【题型】解答题　【知识点】平面几何　【难度】easy
如图, 已知平行四边形 $ABCD$, $E$ 是 $BC$ 延长线上一点, $BD = DE$, 且 $BD^2 = AD \cdot BE$。

(1) 求证：四边形 $ABCD$ 是菱形；

(2) 如果 $CE = 2BC$, 求证：$CD \perp DE$。
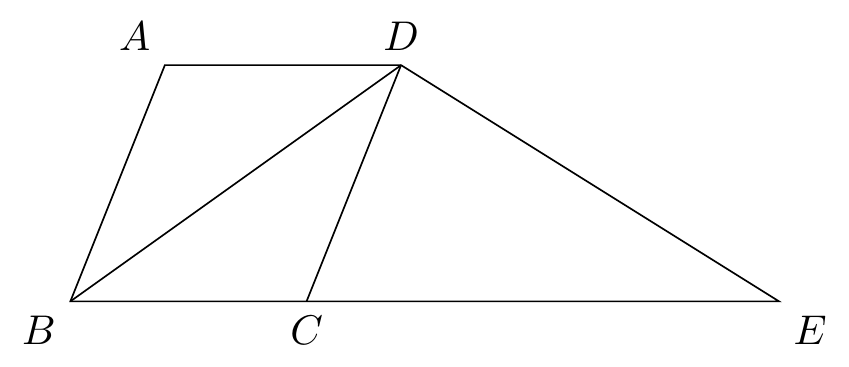
【解答】
解：(1)证明：如下图所示,

$\because$ 四边形 $ABCD$ 是平行四边形,

$\therefore AD \parallel BC$,

$\therefore \angle 1 = \angle 2$,

$\because BD^2 = AD \cdot BE$,

$\therefore \frac{AD}{BD} = \frac{BD}{BE}$,

$\therefore \triangle ABD \sim \triangle BDE$,

$\therefore \angle 3 = \angle 4$,

$\because BD = DE$,

$\therefore \angle 2 = \angle 3$,

$\therefore \angle 1 = \angle 4$,

$\therefore AB = AD$,

$\because$ 四边形 $ABCD$ 是平行四边形,

$\therefore$ 四边形 $ABCD$ 是菱形；

(2)证明：如下图所示, 过点 $D$ 作 $DF \perp BE$,

$\because$ 四边形 $ABCD$ 是菱形,

$\therefore AB = BC = CD = AD$,

又 $\because CE = 2BC$, $BD = DE$,

设 $AB = BC = CD = AD = a$,

$\therefore CE = 2a$,

$\therefore BE = BC + CE = a + 2a = 3a$,

则 $EF = BF = \frac{1}{2} BE = \frac{3}{2} a$,

$\therefore CF = BF - BC = \frac{3}{2} a - a = \frac{1}{2} a$,

$\therefore DF = \sqrt{DC^2 - CF^2} = \frac{\sqrt{3}}{2} a$,

$\therefore DE = \sqrt{DF^2 + EF^2} = \sqrt{\left(\frac{\sqrt{3}}{2} a\right)^2 + \left(\frac{3}{2} a\right)^2} = \sqrt{3} a$,

$\therefore CD^2 + DE^2 = a^2 + \left(\sqrt{3} a\right)^2 = 4a^2$, $CE^2 = (2a)^2 = 4a^2$,

$\therefore CD^2 + DE^2 = CE^2$,

$\therefore \angle CDE = 90^\circ$,

$\therefore CD \perp DE$。
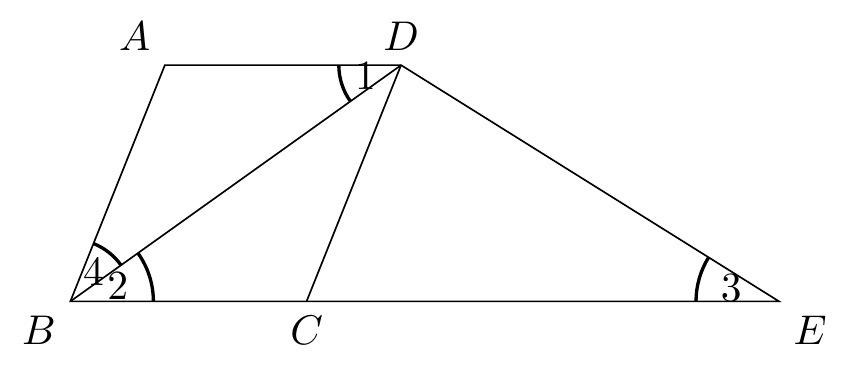
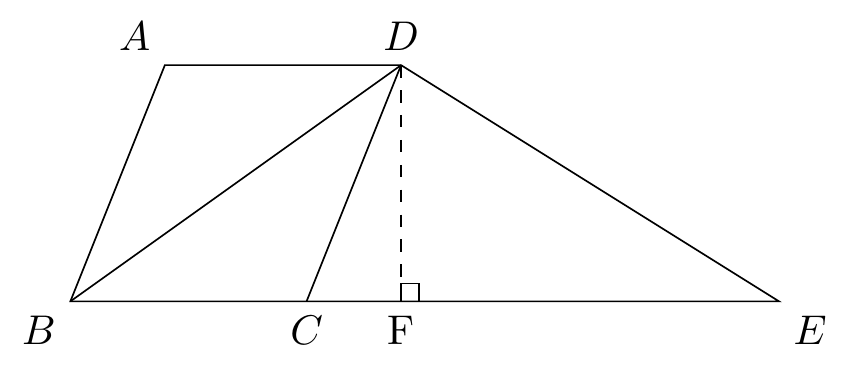